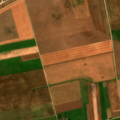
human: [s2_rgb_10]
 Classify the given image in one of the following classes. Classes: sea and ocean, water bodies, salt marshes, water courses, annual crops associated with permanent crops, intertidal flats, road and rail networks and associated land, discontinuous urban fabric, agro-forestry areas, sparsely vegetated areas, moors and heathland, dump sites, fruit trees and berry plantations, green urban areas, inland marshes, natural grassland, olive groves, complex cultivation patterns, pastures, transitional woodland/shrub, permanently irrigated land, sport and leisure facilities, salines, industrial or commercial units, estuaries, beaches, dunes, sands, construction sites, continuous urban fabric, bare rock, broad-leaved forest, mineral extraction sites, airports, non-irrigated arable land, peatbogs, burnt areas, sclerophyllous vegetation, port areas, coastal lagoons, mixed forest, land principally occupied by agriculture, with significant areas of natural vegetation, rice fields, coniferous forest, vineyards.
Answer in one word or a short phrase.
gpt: discontinuous urban fabric, non-irrigated arable land, pastures